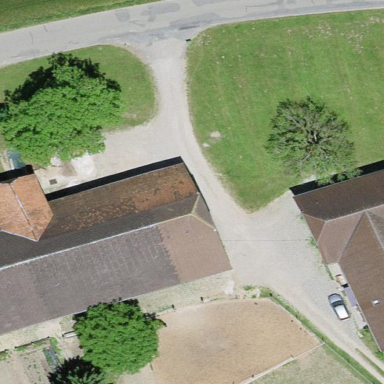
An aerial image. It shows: Farmyard area.